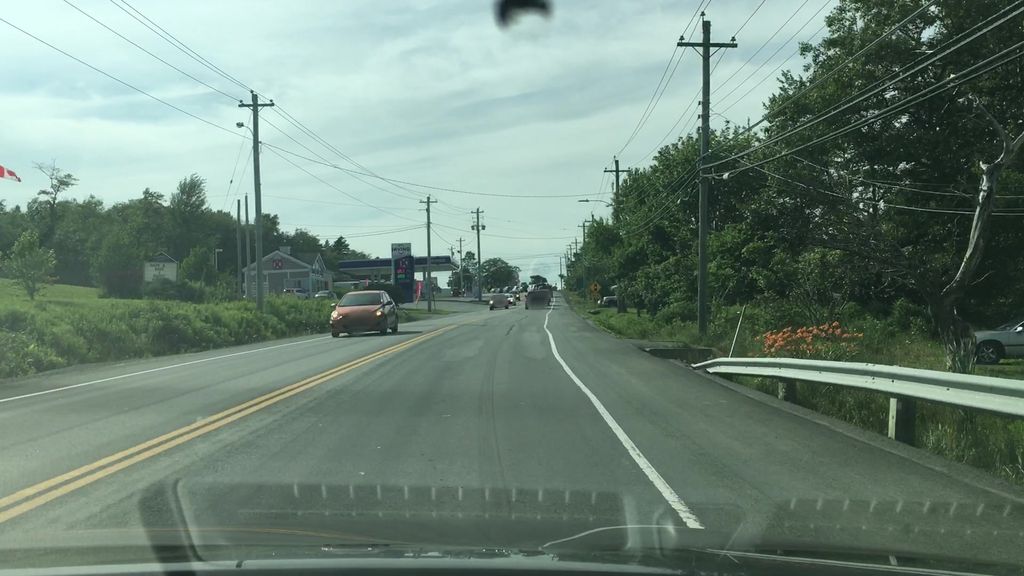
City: halifax